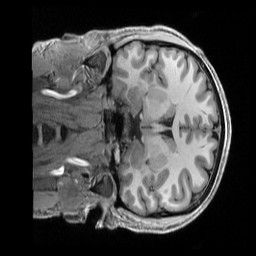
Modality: T1w
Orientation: coronal
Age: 28
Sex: male
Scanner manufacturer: siemens
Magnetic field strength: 3 T
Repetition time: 2.5 s
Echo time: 0.00296 s